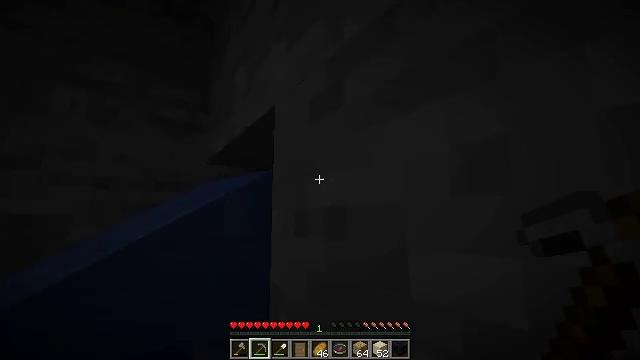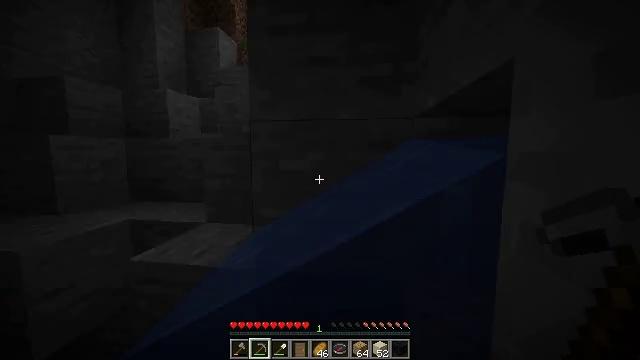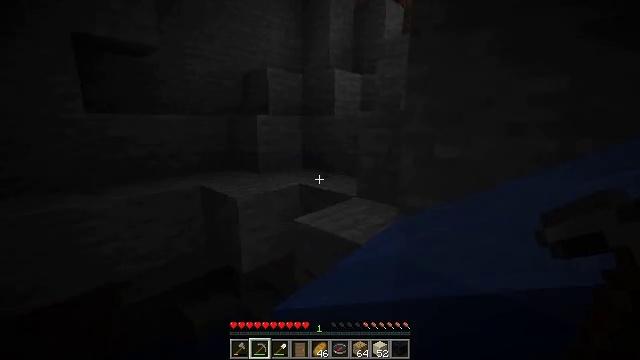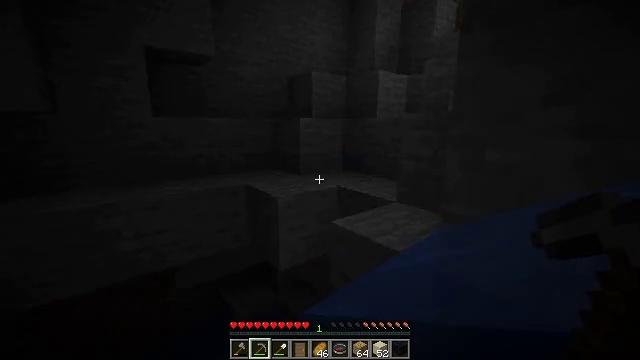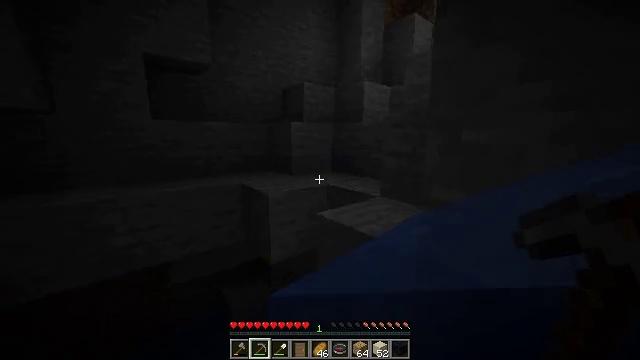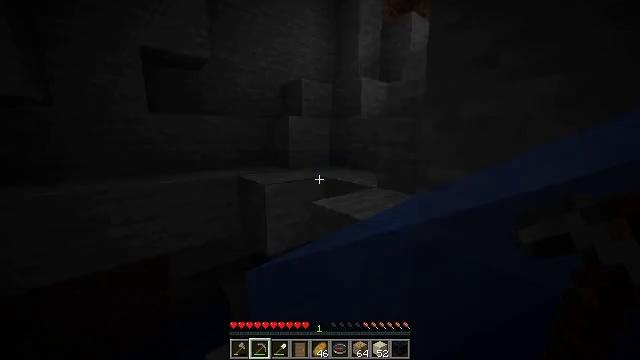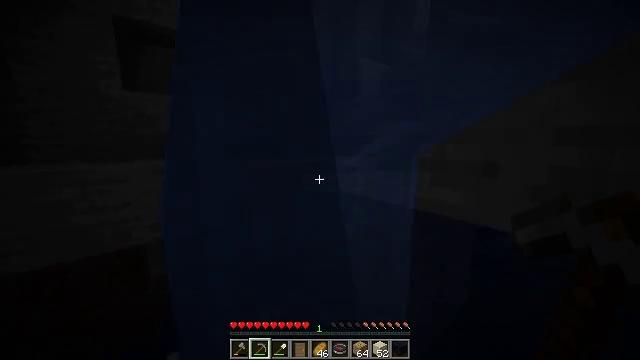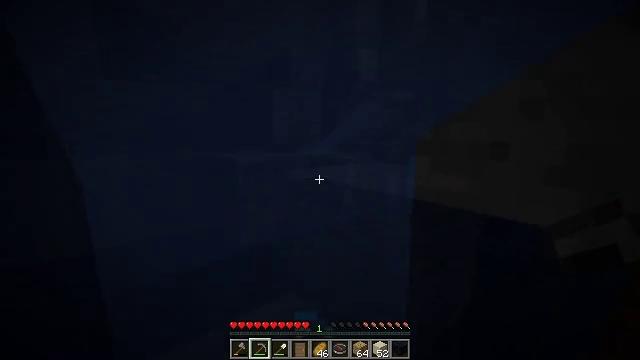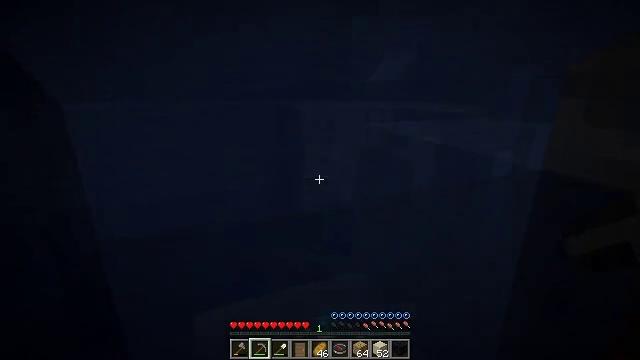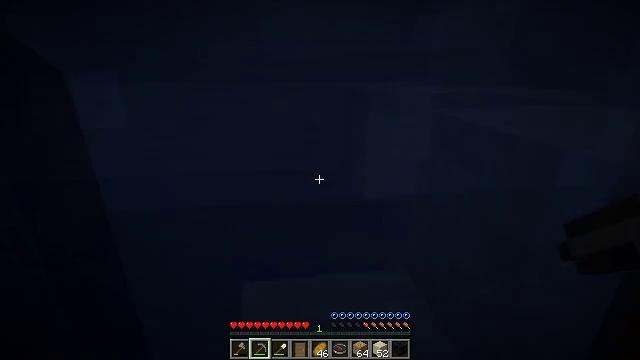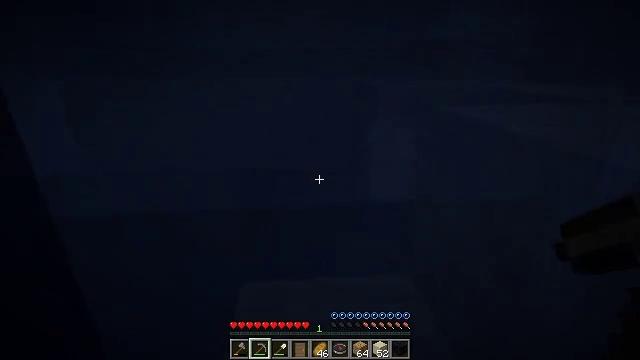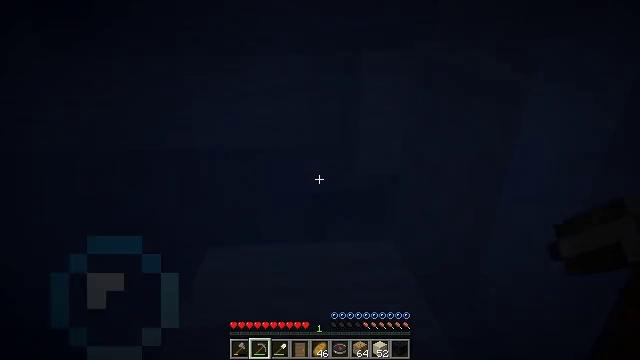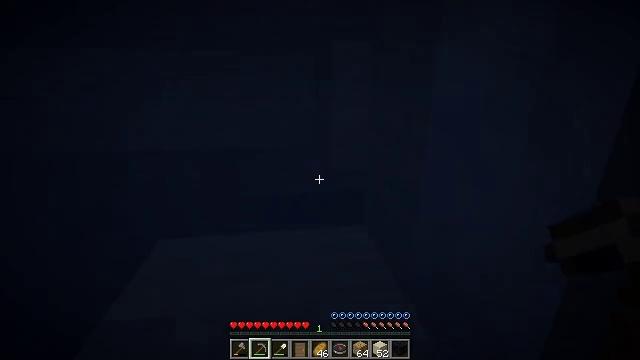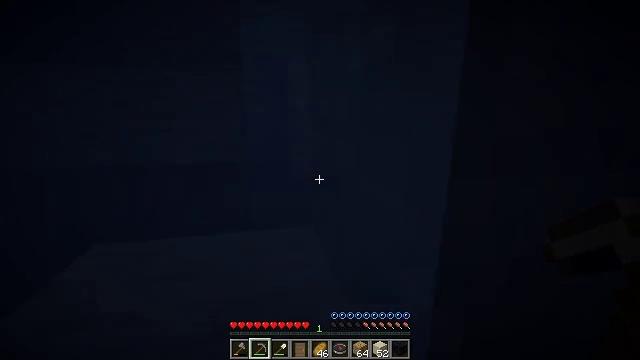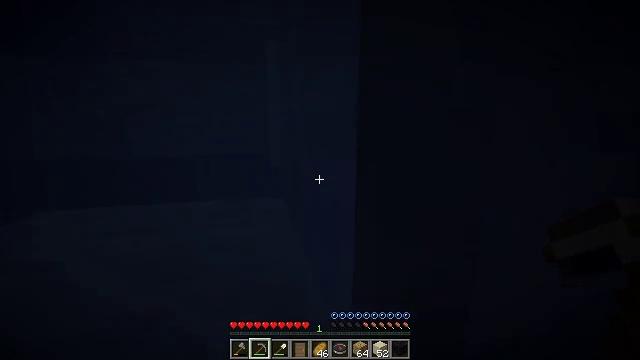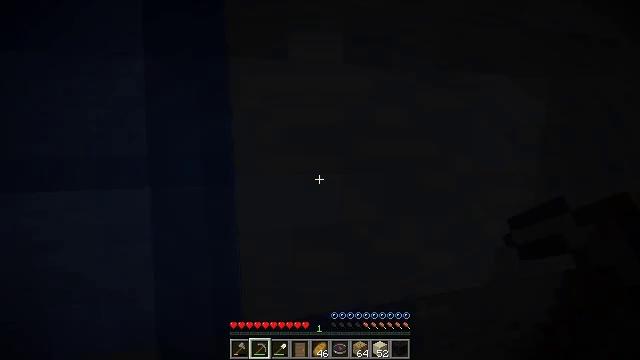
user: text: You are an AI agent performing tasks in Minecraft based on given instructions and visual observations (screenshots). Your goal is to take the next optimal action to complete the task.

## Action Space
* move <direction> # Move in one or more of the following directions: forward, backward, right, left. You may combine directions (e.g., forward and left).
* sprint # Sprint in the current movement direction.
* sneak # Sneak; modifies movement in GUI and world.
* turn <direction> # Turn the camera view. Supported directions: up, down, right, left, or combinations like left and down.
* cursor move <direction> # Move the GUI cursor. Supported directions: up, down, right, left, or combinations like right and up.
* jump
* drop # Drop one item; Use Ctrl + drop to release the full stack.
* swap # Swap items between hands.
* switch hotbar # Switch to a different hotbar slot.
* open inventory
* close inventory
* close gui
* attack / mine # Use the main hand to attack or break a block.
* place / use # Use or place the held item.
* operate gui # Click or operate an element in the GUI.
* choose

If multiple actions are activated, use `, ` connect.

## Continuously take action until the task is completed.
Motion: motion action
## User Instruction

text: Collect sugar cane near water sources.
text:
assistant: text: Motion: move forward, sprint, turn left and down, jump
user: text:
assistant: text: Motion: move forward, sprint, turn left and down, jump
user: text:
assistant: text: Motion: move forward, sprint, turn left, jump
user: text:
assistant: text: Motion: move forward and move right, sprint, turn right and up, jump
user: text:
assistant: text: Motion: move forward and move right, sprint, jump
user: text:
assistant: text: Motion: move forward and move right, sprint, jump
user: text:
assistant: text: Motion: move forward and move right, sprint, jump
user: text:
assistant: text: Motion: move forward and move right, sprint, turn left and down, jump
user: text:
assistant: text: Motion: move forward and move right, sprint, turn left and down, jump
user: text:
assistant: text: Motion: move forward and move right, sprint, turn left, jump
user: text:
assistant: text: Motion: move forward and move right, sprint, jump
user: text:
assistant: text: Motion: move forward and move right, sprint, turn right and up, jump
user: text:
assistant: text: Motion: move forward and move right, sprint, turn right and up, jump
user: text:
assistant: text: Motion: move forward and move right, sprint, turn right and up, jump
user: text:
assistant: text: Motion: move forward and move right, sprint, turn right and up, jump
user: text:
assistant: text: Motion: move forward and move left, sprint, turn right and up, jump
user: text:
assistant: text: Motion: move forward and move left, sprint, turn right and up, jump
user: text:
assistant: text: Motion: move forward and move left, sprint, turn right and up, jump
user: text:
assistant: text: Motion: move forward, sprint, turn right, jump
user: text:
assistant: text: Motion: move forward, sprint, jump
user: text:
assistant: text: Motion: move forward, sprint, jump
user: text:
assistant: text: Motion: move forward, sprint, jump
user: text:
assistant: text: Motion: move forward, sprint, turn left and up, jump
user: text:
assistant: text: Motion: move forward, sprint, turn left and up, jump
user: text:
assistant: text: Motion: move forward and move left, sprint, turn left and up, jump
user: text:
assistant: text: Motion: move forward and move left, sprint, turn left and up, jump
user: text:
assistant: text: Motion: move forward and move left, sprint, turn left, jump
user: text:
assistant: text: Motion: move forward and move left, sprint, turn left and down, jump
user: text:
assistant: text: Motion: move forward and move left, sprint, turn left and down, jump
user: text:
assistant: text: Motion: move forward and move left, sprint, turn left and down, jump